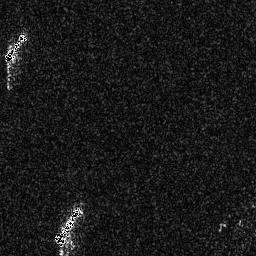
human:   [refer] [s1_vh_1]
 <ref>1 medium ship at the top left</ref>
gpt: <box>[[1, 12, 10, 24, 0]]</box>